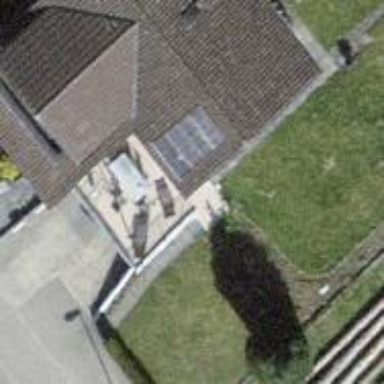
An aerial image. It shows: Solar power generator using photovoltaic method with solar photovoltaic panel types.